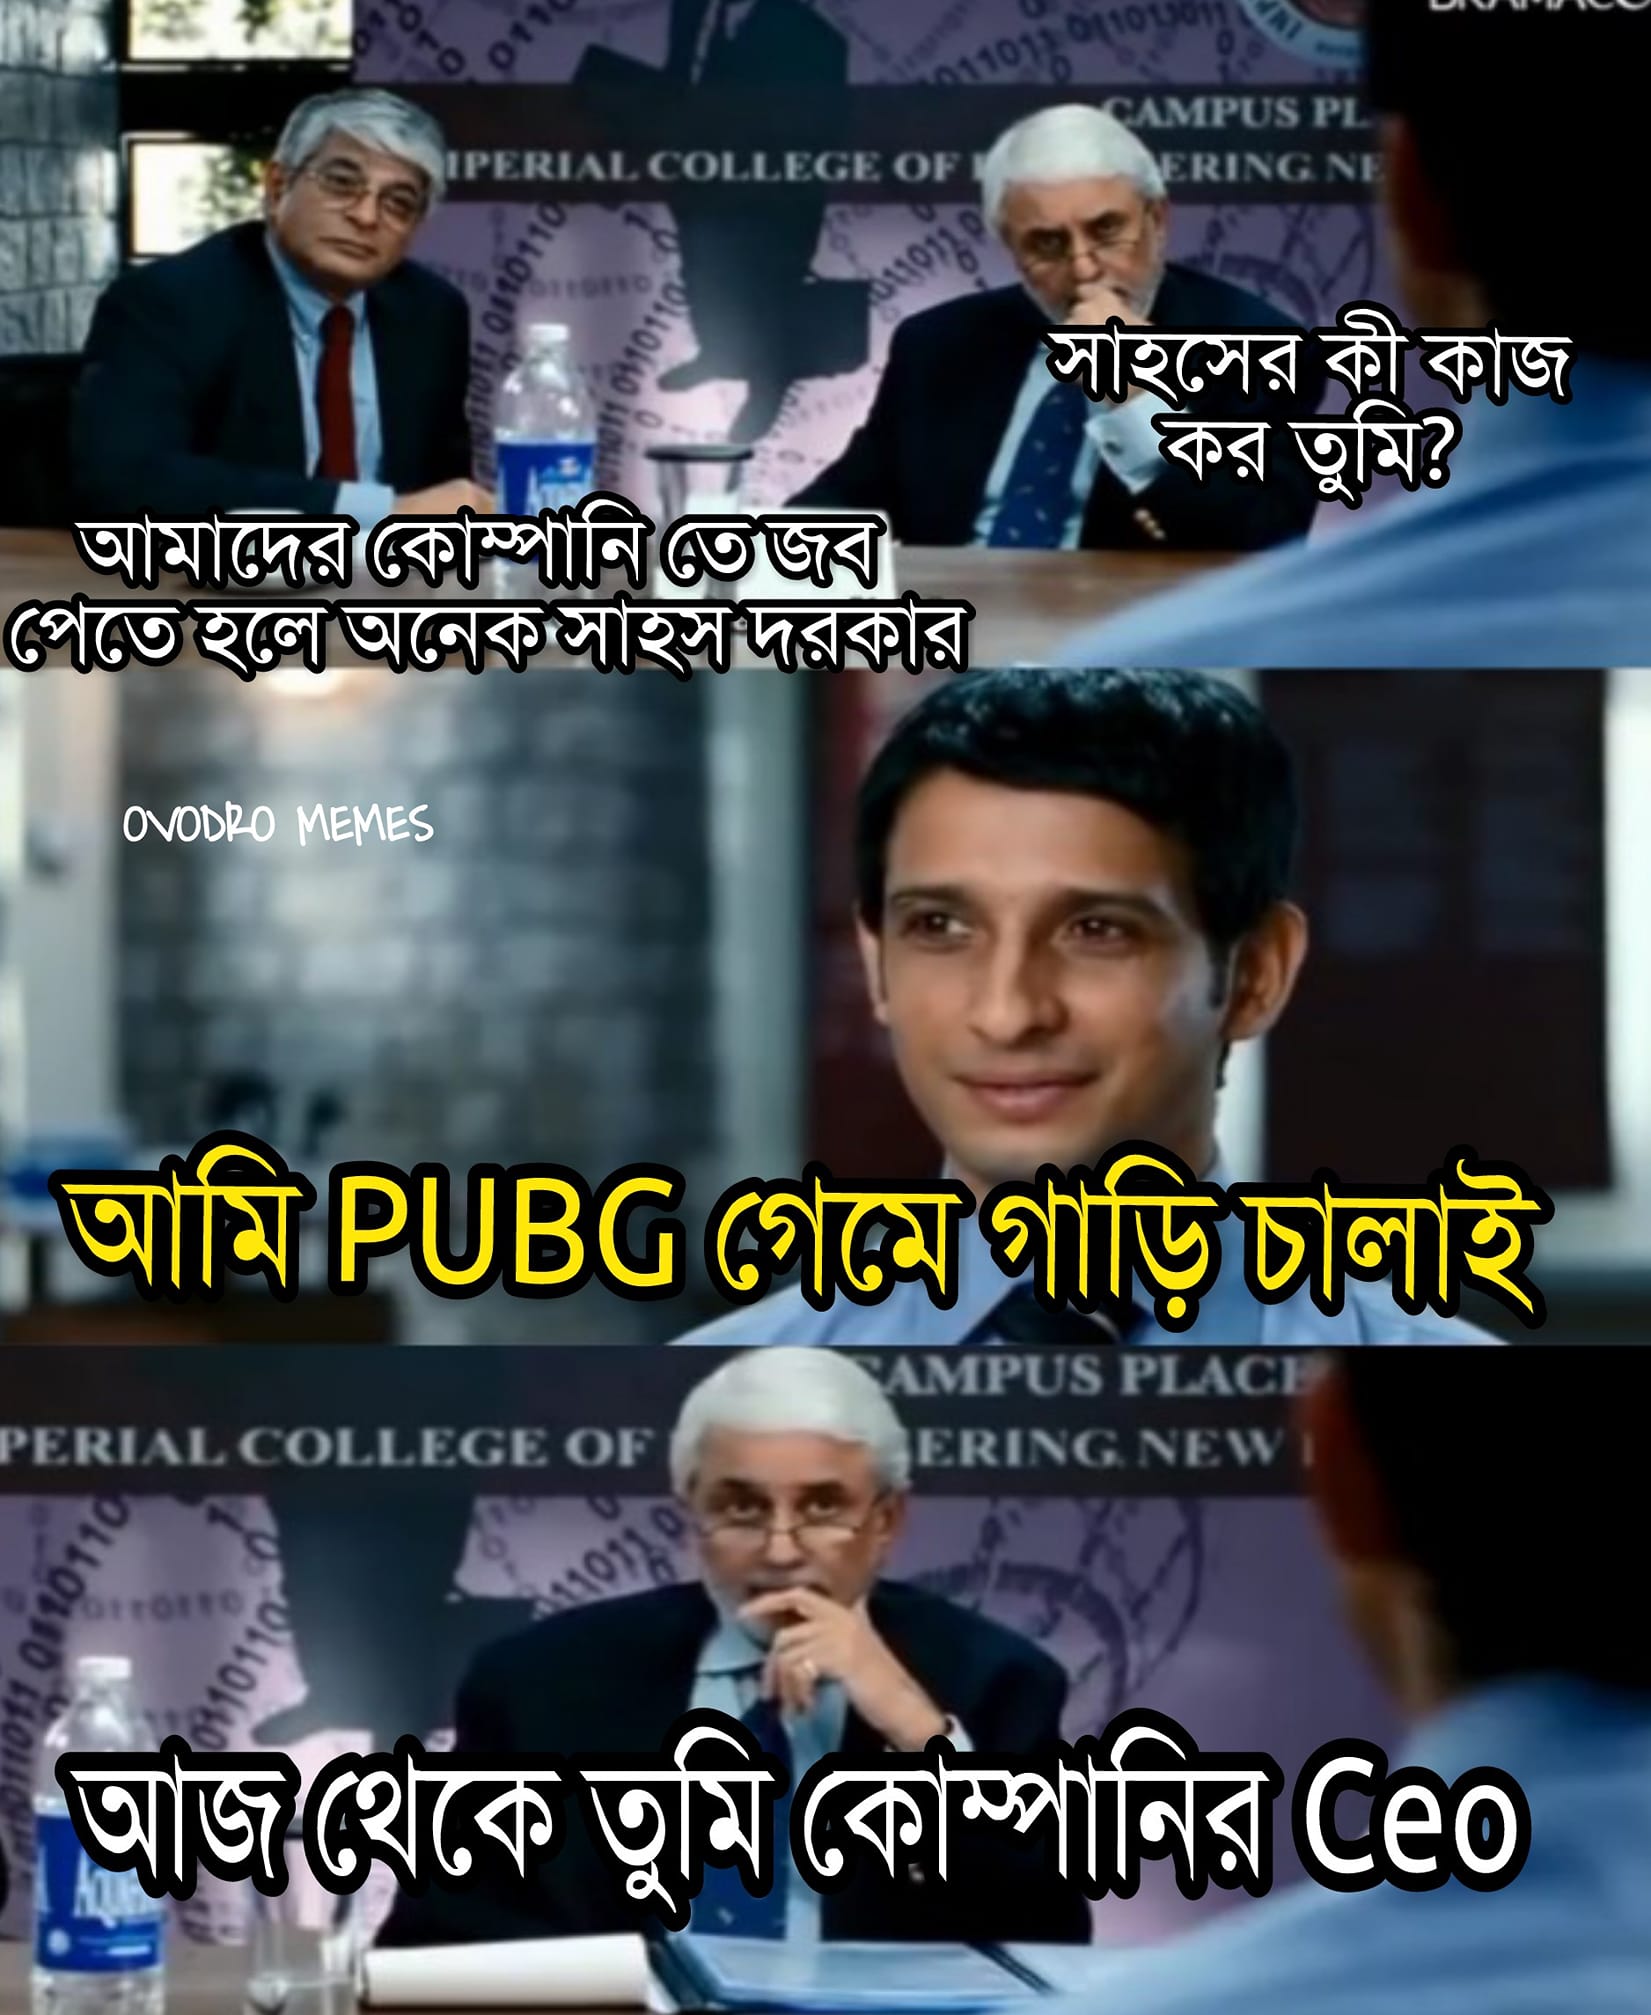
Caption: আমাদের কোম্পানি তে জব পেতে হলে অনেক সাহস দরকার  সাহসের কী কাজ কর তুমি?     আমি PUBG গেমে গাড়ি চালাই    আজ থেকে তুমি কোম্পানির Ceo
Label: non-hate